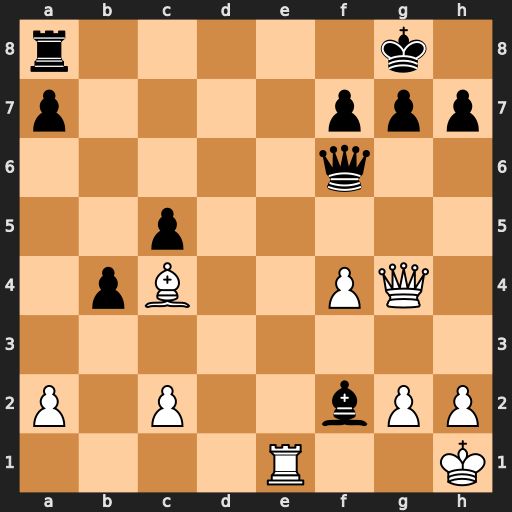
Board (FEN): r5k1/p4ppp/5q2/2p5/1pB2PQ1/8/P1P2bPP/4R2K
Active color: w
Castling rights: -
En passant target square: -
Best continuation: Qf3 Rc8 Qxf2